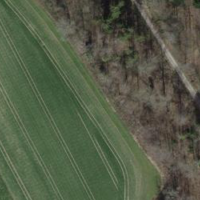
EUNIS habitat code: 52
Species observed at this site:
Lonicera acuminata